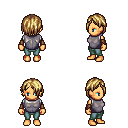
a pixel art fantasy rpg character, female body template, human, tanned skin, steel chest armor, teal pants, blonde bangs hairstyle, leather bracers, four views (front, back, left, right), 2x2 character sprite sheet, small pixel art, hard edges, no anti-aliasing